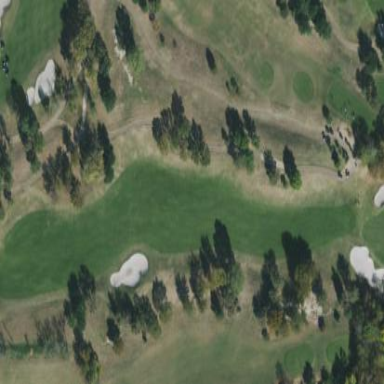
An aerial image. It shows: Scenic golf fairway.